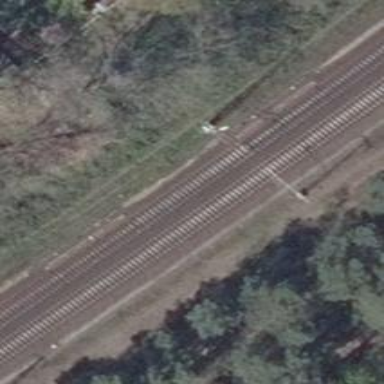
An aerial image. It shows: Railway track with contact lines for electrification.